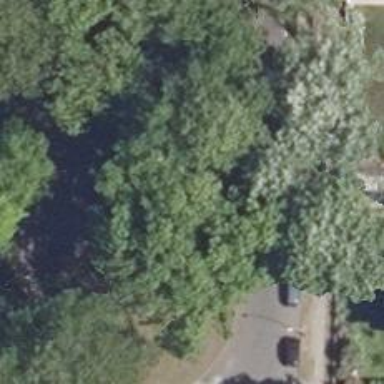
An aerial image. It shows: Single tag "natural: tree."